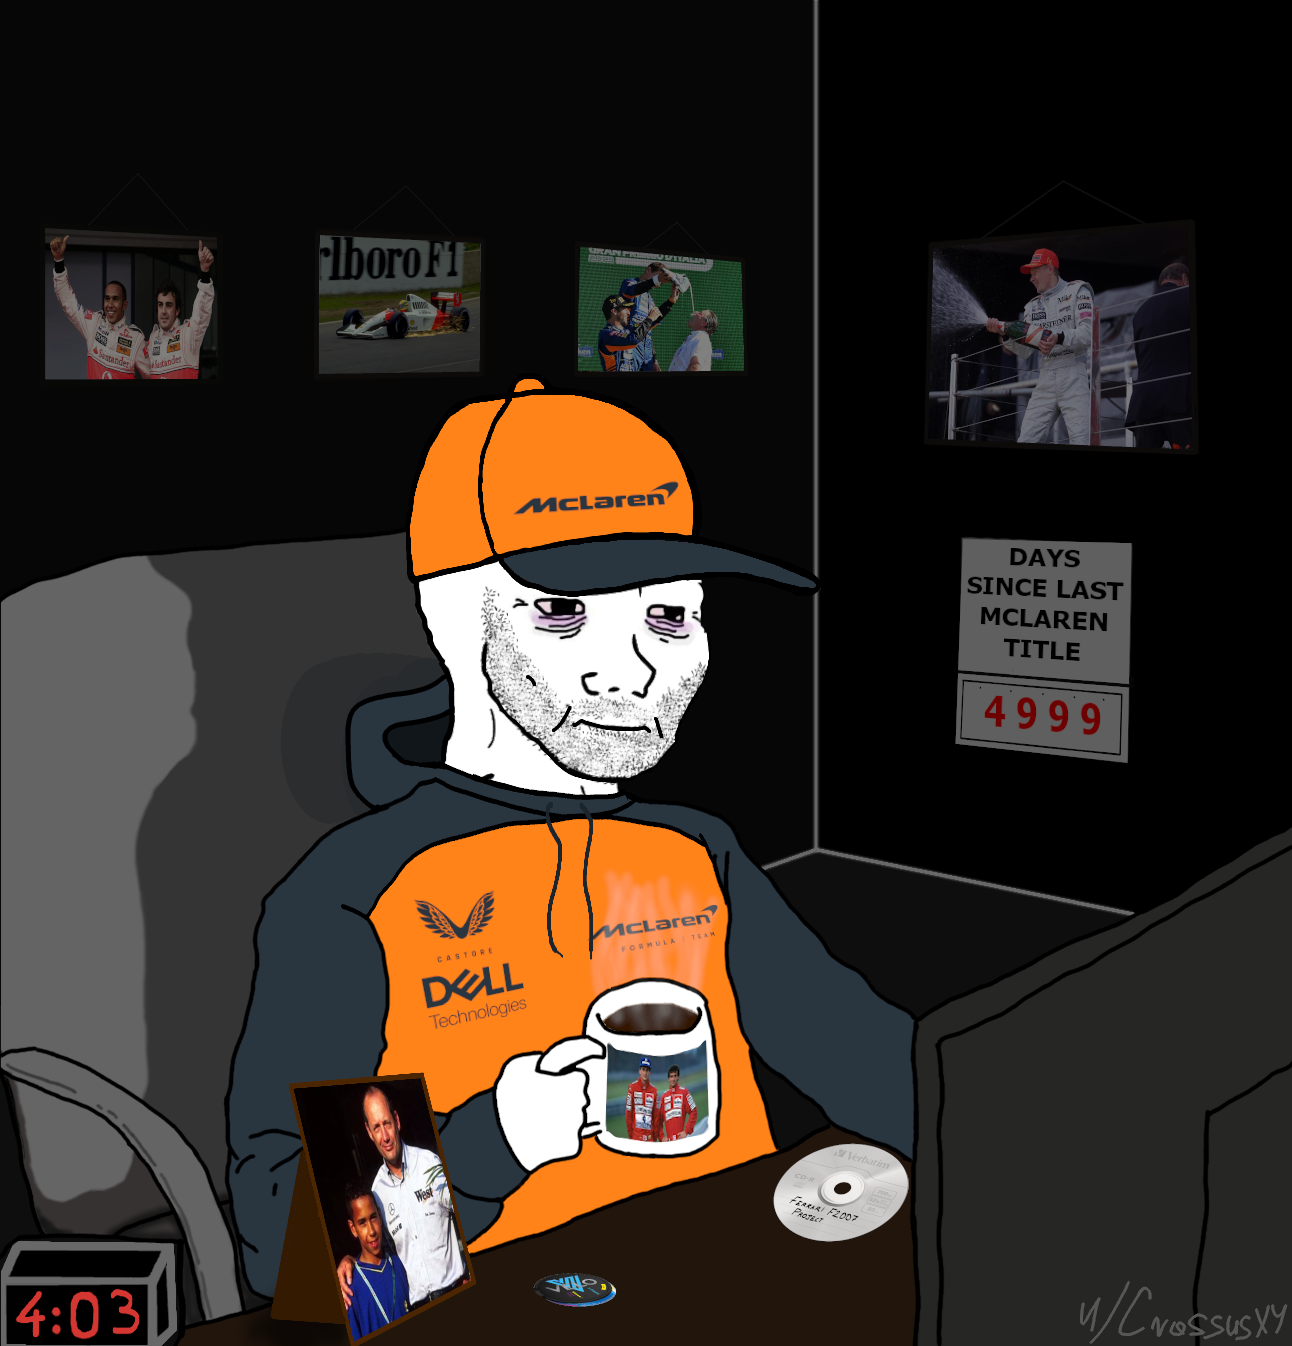
Label: 5_Wojak_with_Background